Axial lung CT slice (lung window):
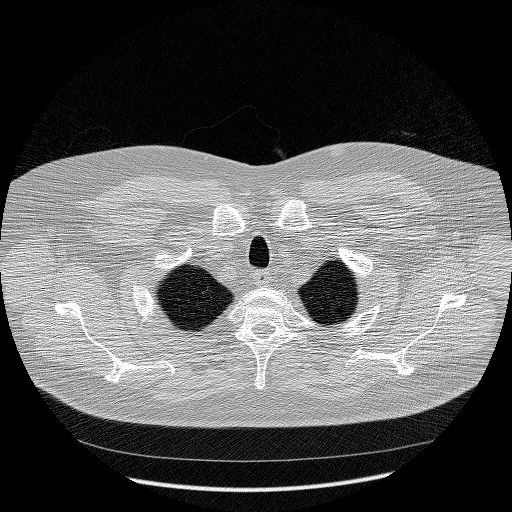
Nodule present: no